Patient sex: M
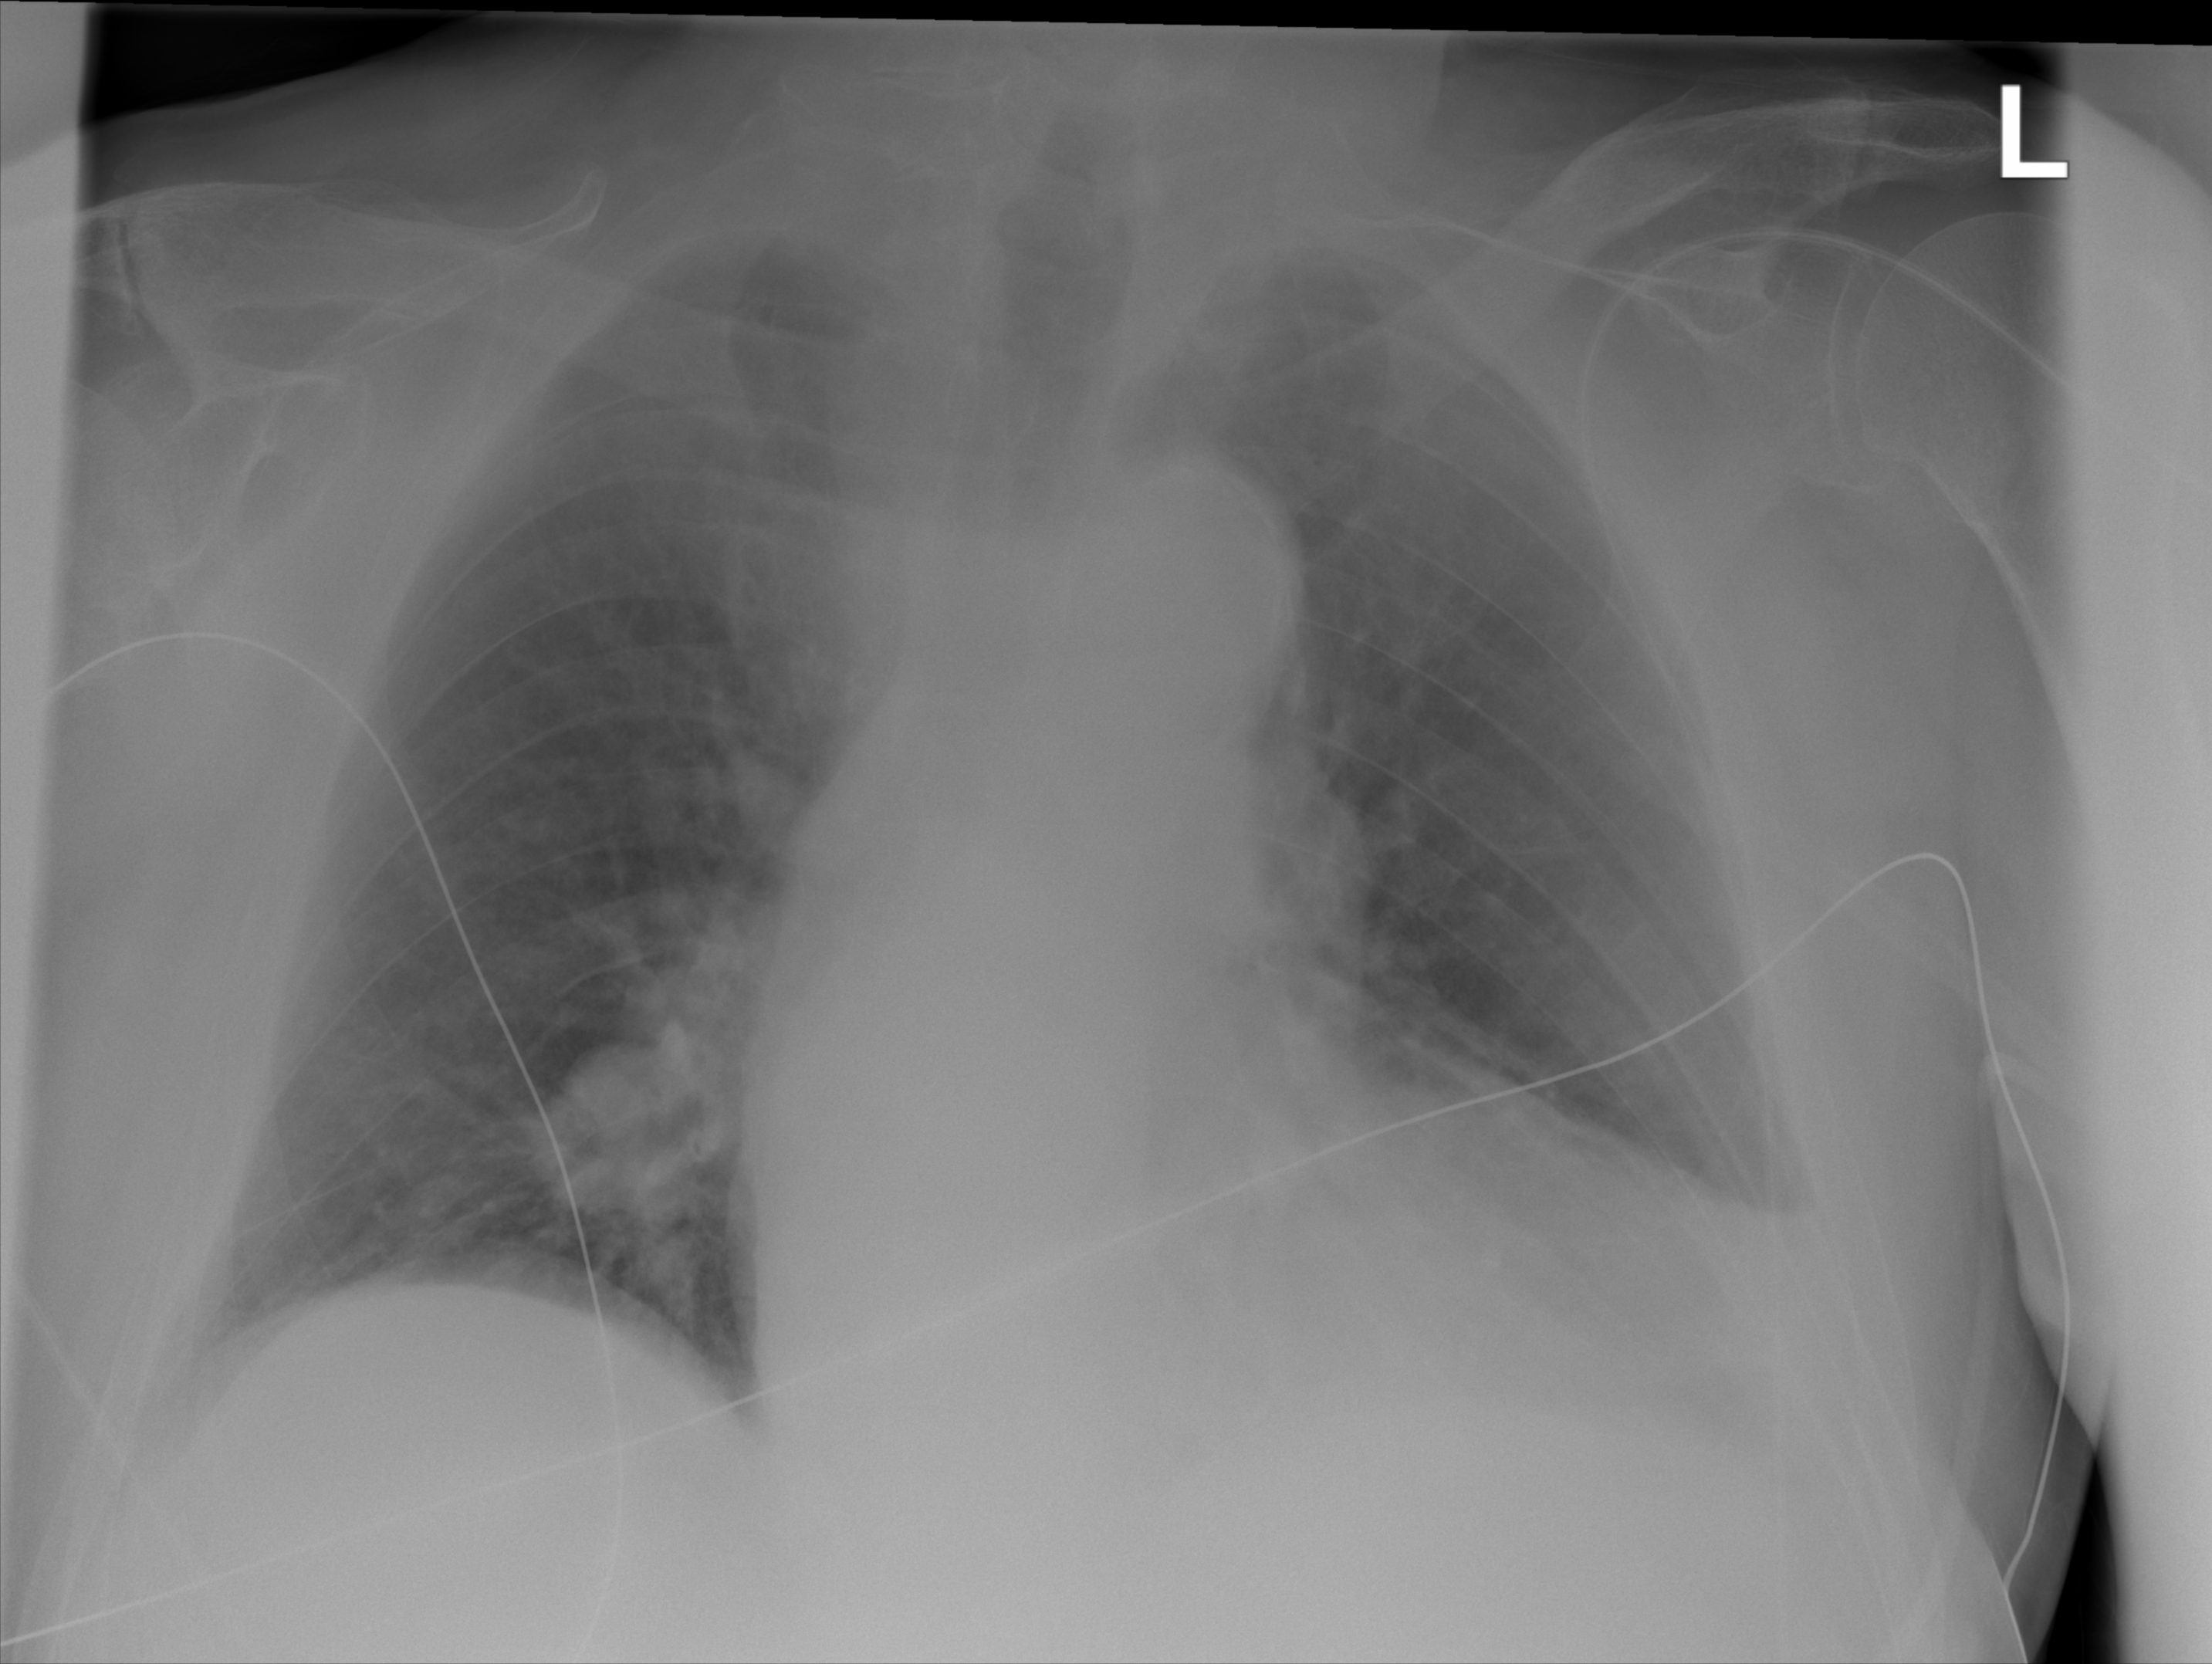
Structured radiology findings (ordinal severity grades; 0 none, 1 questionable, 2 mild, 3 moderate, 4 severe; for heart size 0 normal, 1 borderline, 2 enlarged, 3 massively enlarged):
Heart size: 2
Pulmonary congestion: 2
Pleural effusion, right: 0
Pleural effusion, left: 2
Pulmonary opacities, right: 0
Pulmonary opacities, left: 0
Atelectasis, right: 0
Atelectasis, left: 0